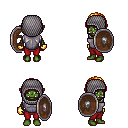
a pixel art fantasy rpg character, female body template, orc, green skin, steel chest armor, red pants, light blonde parted hairstyle, chain hood, gold gloves, shield, four views (front, back, left, right), 2x2 character sprite sheet, small pixel art, hard edges, no anti-aliasing